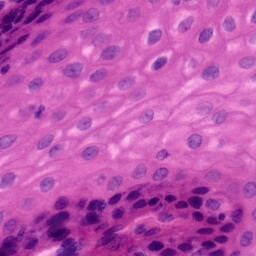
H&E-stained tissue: Tonsil